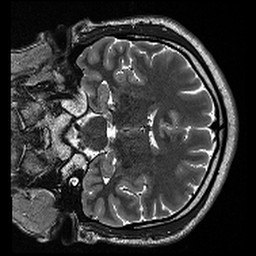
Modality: T2w
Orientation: coronal
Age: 30
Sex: male
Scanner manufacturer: siemens
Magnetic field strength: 3 T
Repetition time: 13.15 s
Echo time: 0.082 s